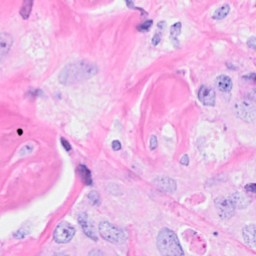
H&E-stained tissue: Breast